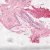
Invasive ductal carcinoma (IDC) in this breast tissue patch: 0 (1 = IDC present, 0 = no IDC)